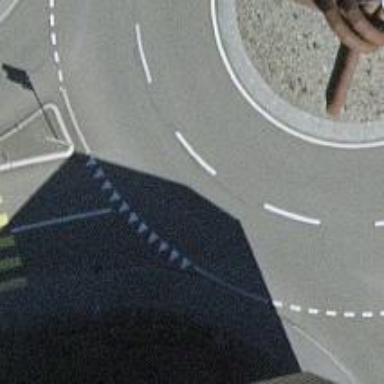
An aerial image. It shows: Road with "give way" sign.